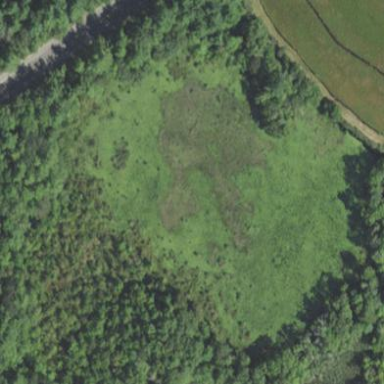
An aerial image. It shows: Marshy wetland area.